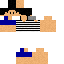
A male human skin with medium skin, wearing black long hair dressed in a blue tshirt and blue shorts, featuring a closed mouth.